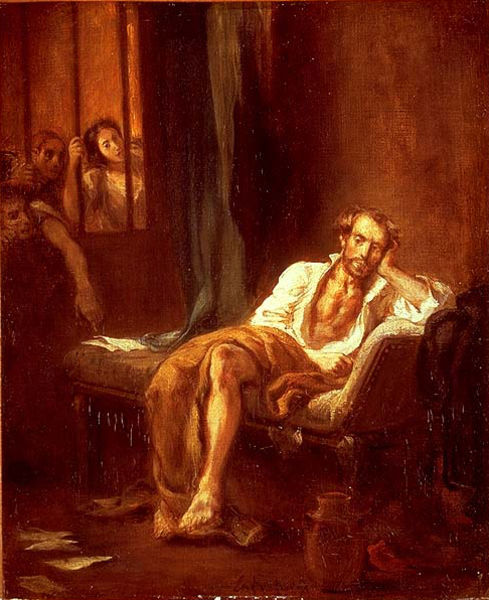
Titel: Tasso im Irrenhaus
Künstler: Eugène Delacroix
Standort: Winterthur
Institution: Sammlung Oskar Reinhart am Römerholz
Schlagwörter: blau, blätter, dunkel, feuer, fuß, gemälde, hand, kopf, körper, mann, nackt, schatten, weiß, frauen, menschen, sitzen, braun, brust, fenster, finger, frau, hell, holz, licht, mund, nase, orange, raum, schwarz, stirn, zimmer, ölbild, blick, rot, tuch, hochformat, malerei, menge, muster, bart, blond, hemd, jung, wand, arm, augen, bärtig, falten, gesicht, mensch, trauer, bildnis, hände, portrait, porträt, signatur, vorhang, öl, einsam, gitter, boden, auge, gewand, gold, haare, mantel, sitzend, stoff, decke, kinder, krug, ton, bein, papier, sofa, schlafend, lehne, sitz, zuschauer, warm, hitze, violett, kahl, polster, zeigefinger, muskeln, dichter, glanz, angelehnt, melancholisch, bett, halbnackt, allein, couch, nachdenklich, sinnieren, knie, zeigen, aufstützen, chaiselong, chaiselonge, denkend, nachdenken, sinnierend, entblösst, betrachter, gemustert, barfuss, gefäß, offen, dürr, irrenanstalt, denken, gestützt, zettel, fern, schienbein, gefangen, proträt, halbglatze, betrachten, flecken, liege, topfen, fauteuil, besuch, seiten, gefängnis, gitterstäbe, stäbe, zelle, schreiben, gitterfenster, leiden, gefangene, brauntöne, rotbraun, feuerbach, aufgestützt, rötlich, voyeurismus, lichtquelle, troddeln, schüler, chaiselongue, ansehen, gefangener, streben, verrückt, sitzmöbel, geicht, verzweifelt, knast, kontakt, kommunikation, aufgelehnt, oben ohne, rotstichig, warmtöne, forderung, recamiere, recamier, irre, bezogen, träumend, beobachtet, irrenhaus, gaffer, chaiselounge, ausgeliefert, besuchen, davor, gefängnist, hinter gittern, ignorieren, interuieur, rückwad, verrückte, wegsehen, n